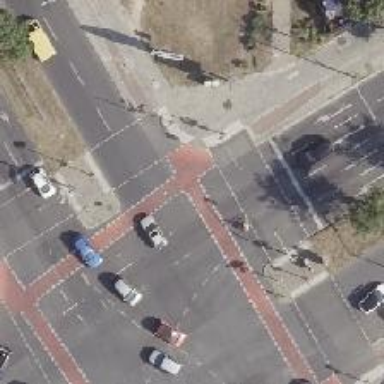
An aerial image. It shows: Tertiary road with asphalt surface. There is cycle track on the right side of the road.